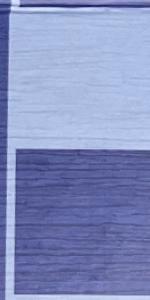
Label: Empty